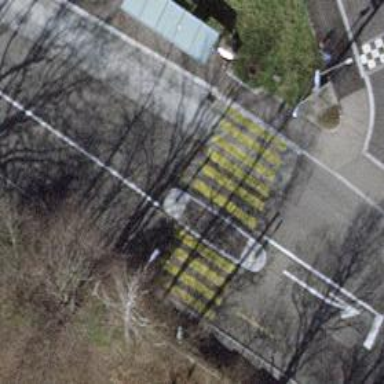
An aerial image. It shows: Uncontrolled zebra crossing with central island. The crossing is marked with zebra stripes.